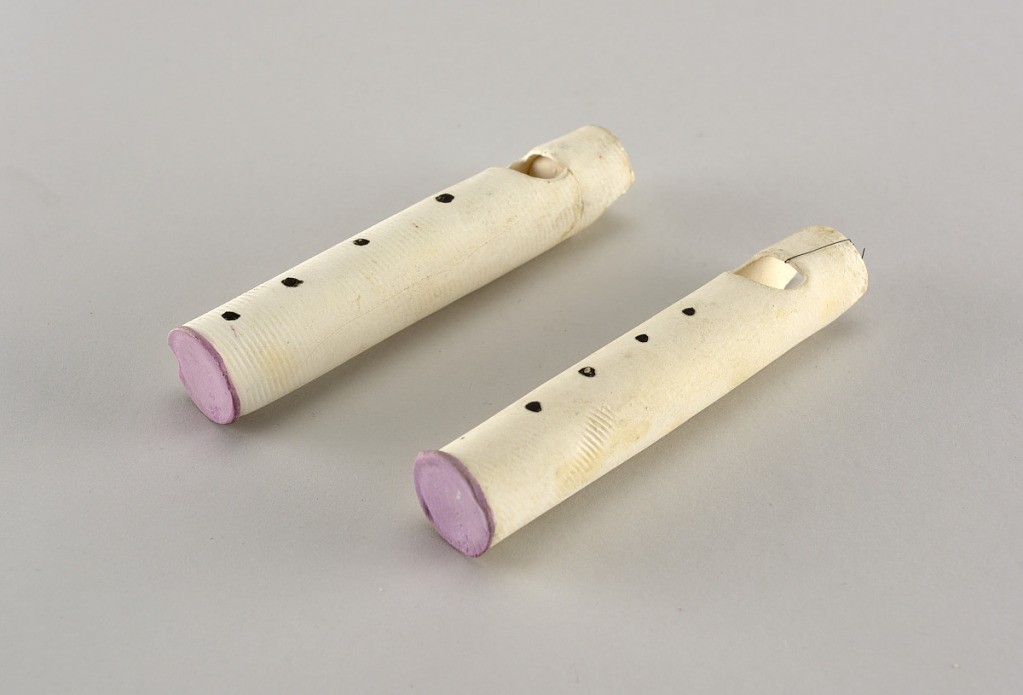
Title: Ornament, Christmas tree
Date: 1850–99
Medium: Sugar
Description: White whistles with pink and black dots.